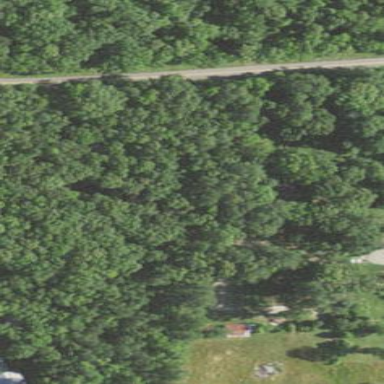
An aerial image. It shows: Forest area.